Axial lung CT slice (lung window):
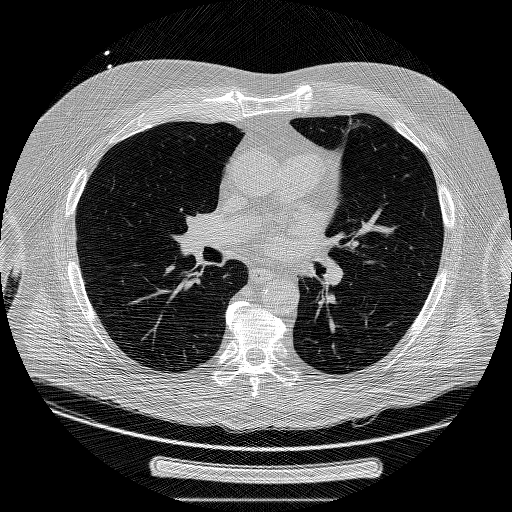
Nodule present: yes
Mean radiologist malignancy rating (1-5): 5